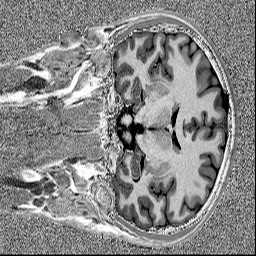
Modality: MP2RAGE
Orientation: coronal
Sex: male